Question:
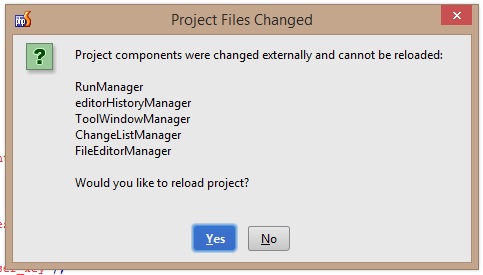
Answer: here is the way you can avoid "Project Files Changed" alerts
<URL>